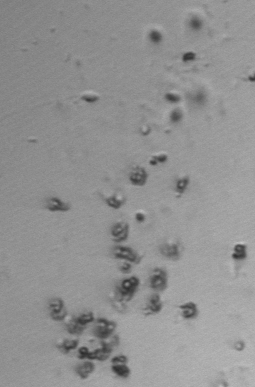
Label: Phaeocystis